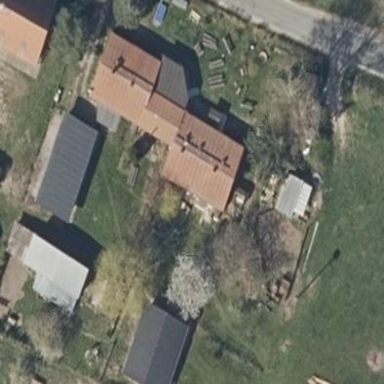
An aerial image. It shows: Simple and straightforward house.